Interaction volume radius: 5 \u00c5
Interaction volume height: 30 \u00c5
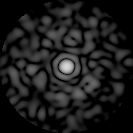
Disorder parameter: 0.8289